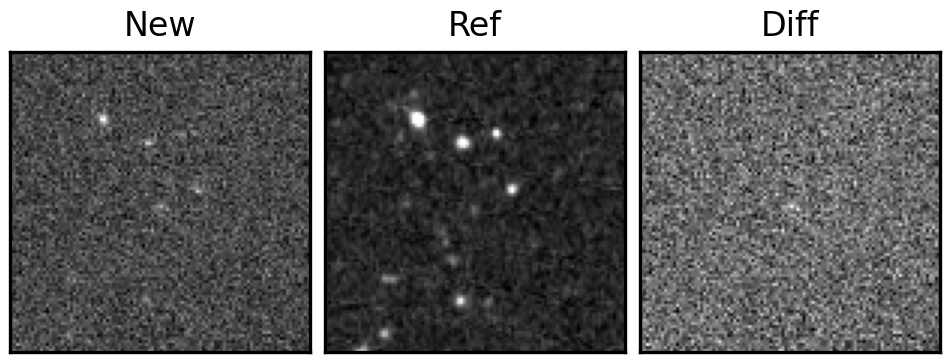
Label: real